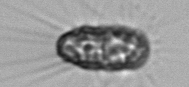
Label: Corethron_hystrix